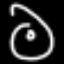
Label: donut